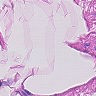
Metastatic tissue present: no